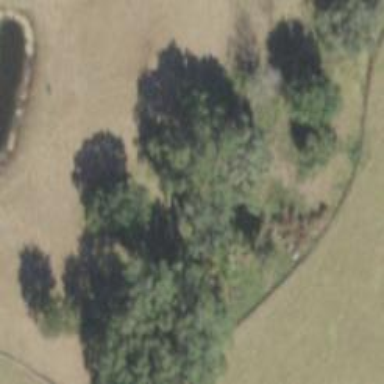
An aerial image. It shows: Mixed leaf woodland.